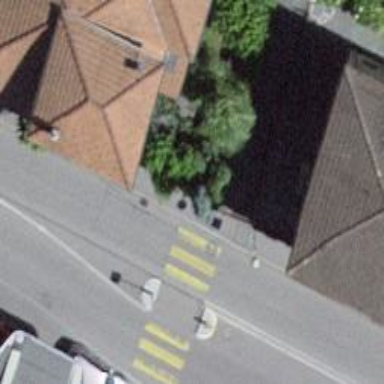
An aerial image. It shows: Cycle barrier.